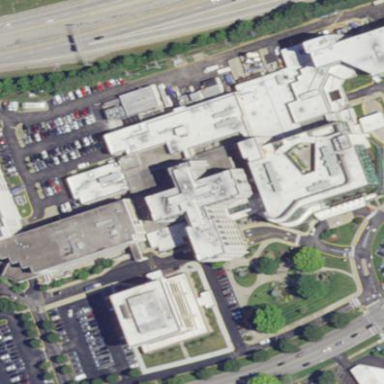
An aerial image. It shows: Part of hospital building.